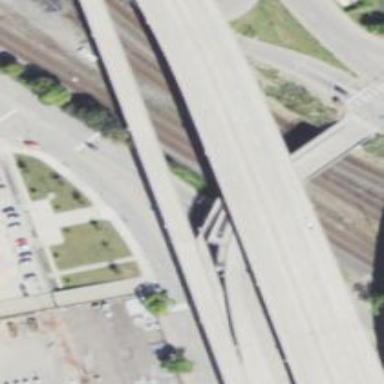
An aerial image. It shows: Man-made bridge.